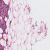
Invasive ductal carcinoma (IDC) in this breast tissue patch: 1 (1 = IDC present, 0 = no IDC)